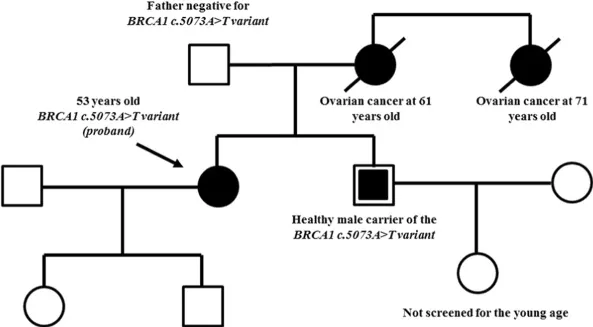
The pedigree of the proband's family, cancer type, age onset, and MPS results are reported. . We were unable to test other affected family members because these relatives had died. Moreover, we tested proband's father to exclude the paternal origin of the variant and proband's brother to enroll in a surveillance program for cancer prevention.
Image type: pathology (giemsa)